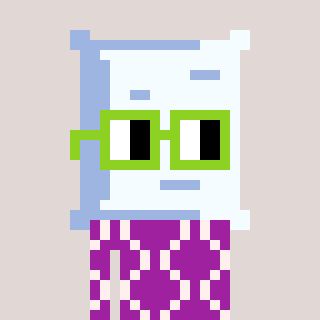
a pixel art character with square light green glasses, a pillow-shaped head and a magenta-colored body on a warm background